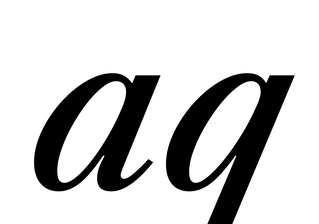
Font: LibreCaslonText-Italic_Medium_Italic